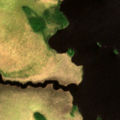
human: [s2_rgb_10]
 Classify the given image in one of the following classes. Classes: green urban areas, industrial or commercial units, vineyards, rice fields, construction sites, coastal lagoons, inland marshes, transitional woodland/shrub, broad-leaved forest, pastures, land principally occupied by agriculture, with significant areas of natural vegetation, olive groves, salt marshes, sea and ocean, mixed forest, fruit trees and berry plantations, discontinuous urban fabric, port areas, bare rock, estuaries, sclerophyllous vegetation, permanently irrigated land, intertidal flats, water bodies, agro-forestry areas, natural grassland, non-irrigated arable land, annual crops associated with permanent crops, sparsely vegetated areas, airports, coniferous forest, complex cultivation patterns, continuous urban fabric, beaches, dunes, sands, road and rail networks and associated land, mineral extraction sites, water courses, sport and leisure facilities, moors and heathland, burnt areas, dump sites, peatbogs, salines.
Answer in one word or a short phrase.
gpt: coniferous forest, peatbogs, water bodies